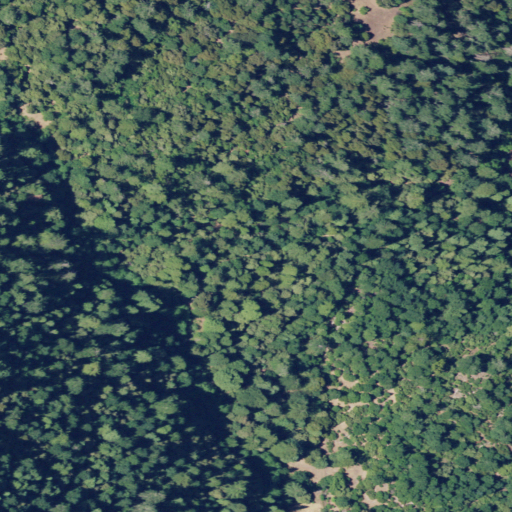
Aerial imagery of valley in California named Sherman Gulch containing evergreen forest and shrub